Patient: sex F, age 75
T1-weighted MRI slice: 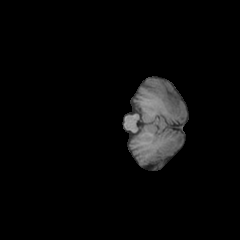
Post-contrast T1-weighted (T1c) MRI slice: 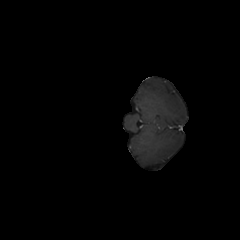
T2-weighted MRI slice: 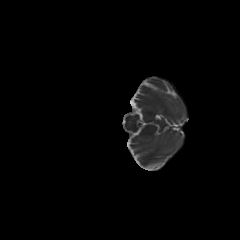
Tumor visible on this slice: no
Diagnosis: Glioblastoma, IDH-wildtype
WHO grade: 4